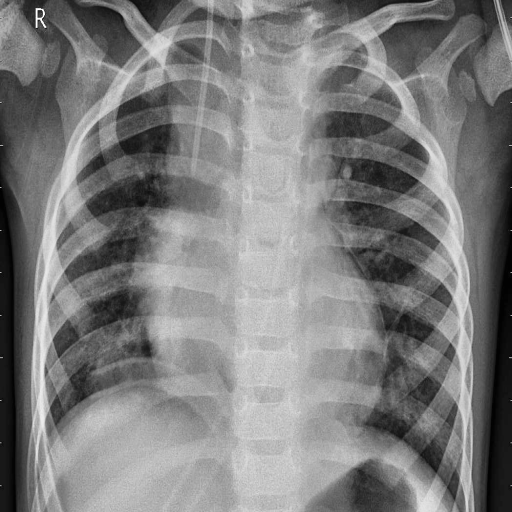
Finding: PNEUMONIA